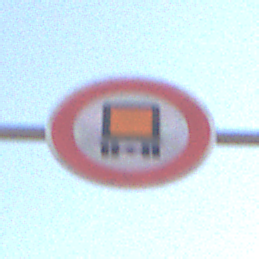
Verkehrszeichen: VerbotKennzeichnungspflichtigeKraftfahrzeugeGefaehrlicheGueter
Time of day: MorningAfternoon
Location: Outdoor (Nature)
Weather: Clear
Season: NotSpecified
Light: Natural